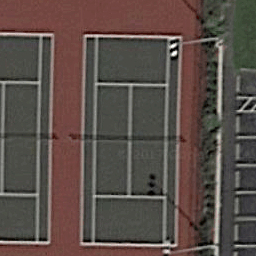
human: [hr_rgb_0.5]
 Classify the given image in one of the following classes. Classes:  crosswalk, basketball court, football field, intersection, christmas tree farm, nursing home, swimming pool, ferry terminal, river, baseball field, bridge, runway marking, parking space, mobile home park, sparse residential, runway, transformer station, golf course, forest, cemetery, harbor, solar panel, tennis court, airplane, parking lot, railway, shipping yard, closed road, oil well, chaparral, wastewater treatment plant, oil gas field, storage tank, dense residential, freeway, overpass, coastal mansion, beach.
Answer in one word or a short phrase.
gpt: tennis court